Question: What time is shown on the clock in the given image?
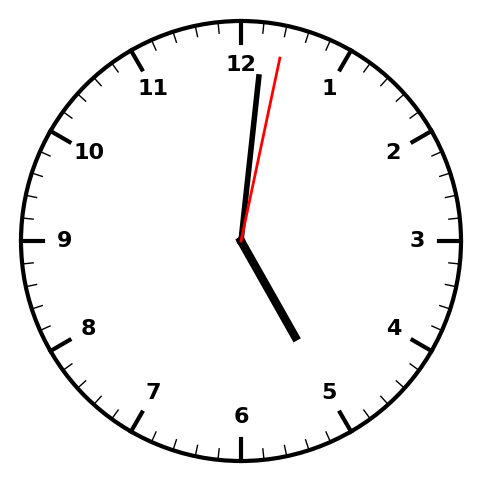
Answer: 05:01:02